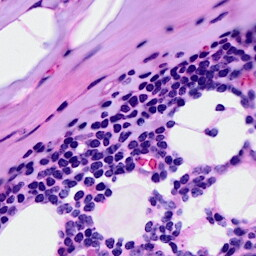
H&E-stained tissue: Breast